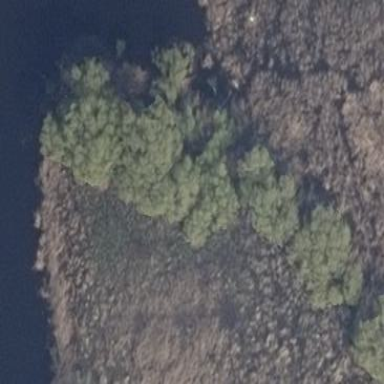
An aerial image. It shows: Area covered in scrub vegetation.